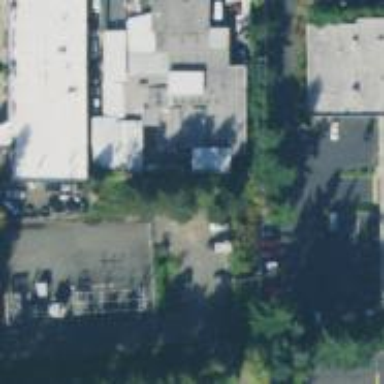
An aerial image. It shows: Car repair shop located in building.